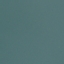
Land use / land cover: SeaLake